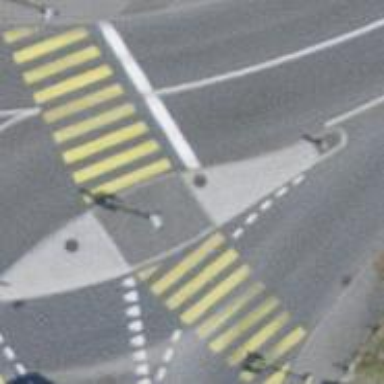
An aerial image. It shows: Kerb barrier.